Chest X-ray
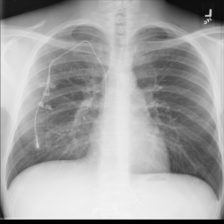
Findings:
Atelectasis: negative
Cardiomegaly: negative
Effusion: negative
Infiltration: negative
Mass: negative
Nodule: negative
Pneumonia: negative
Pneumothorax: negative
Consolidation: negative
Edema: negative
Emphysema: negative
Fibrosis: negative
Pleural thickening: positive
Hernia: negative